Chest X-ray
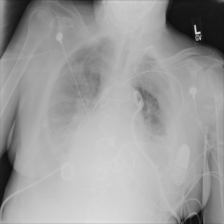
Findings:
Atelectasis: negative
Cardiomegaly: negative
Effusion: negative
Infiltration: negative
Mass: negative
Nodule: negative
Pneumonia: negative
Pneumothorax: positive
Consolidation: negative
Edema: negative
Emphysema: negative
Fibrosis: negative
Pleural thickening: negative
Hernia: negative